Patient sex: M
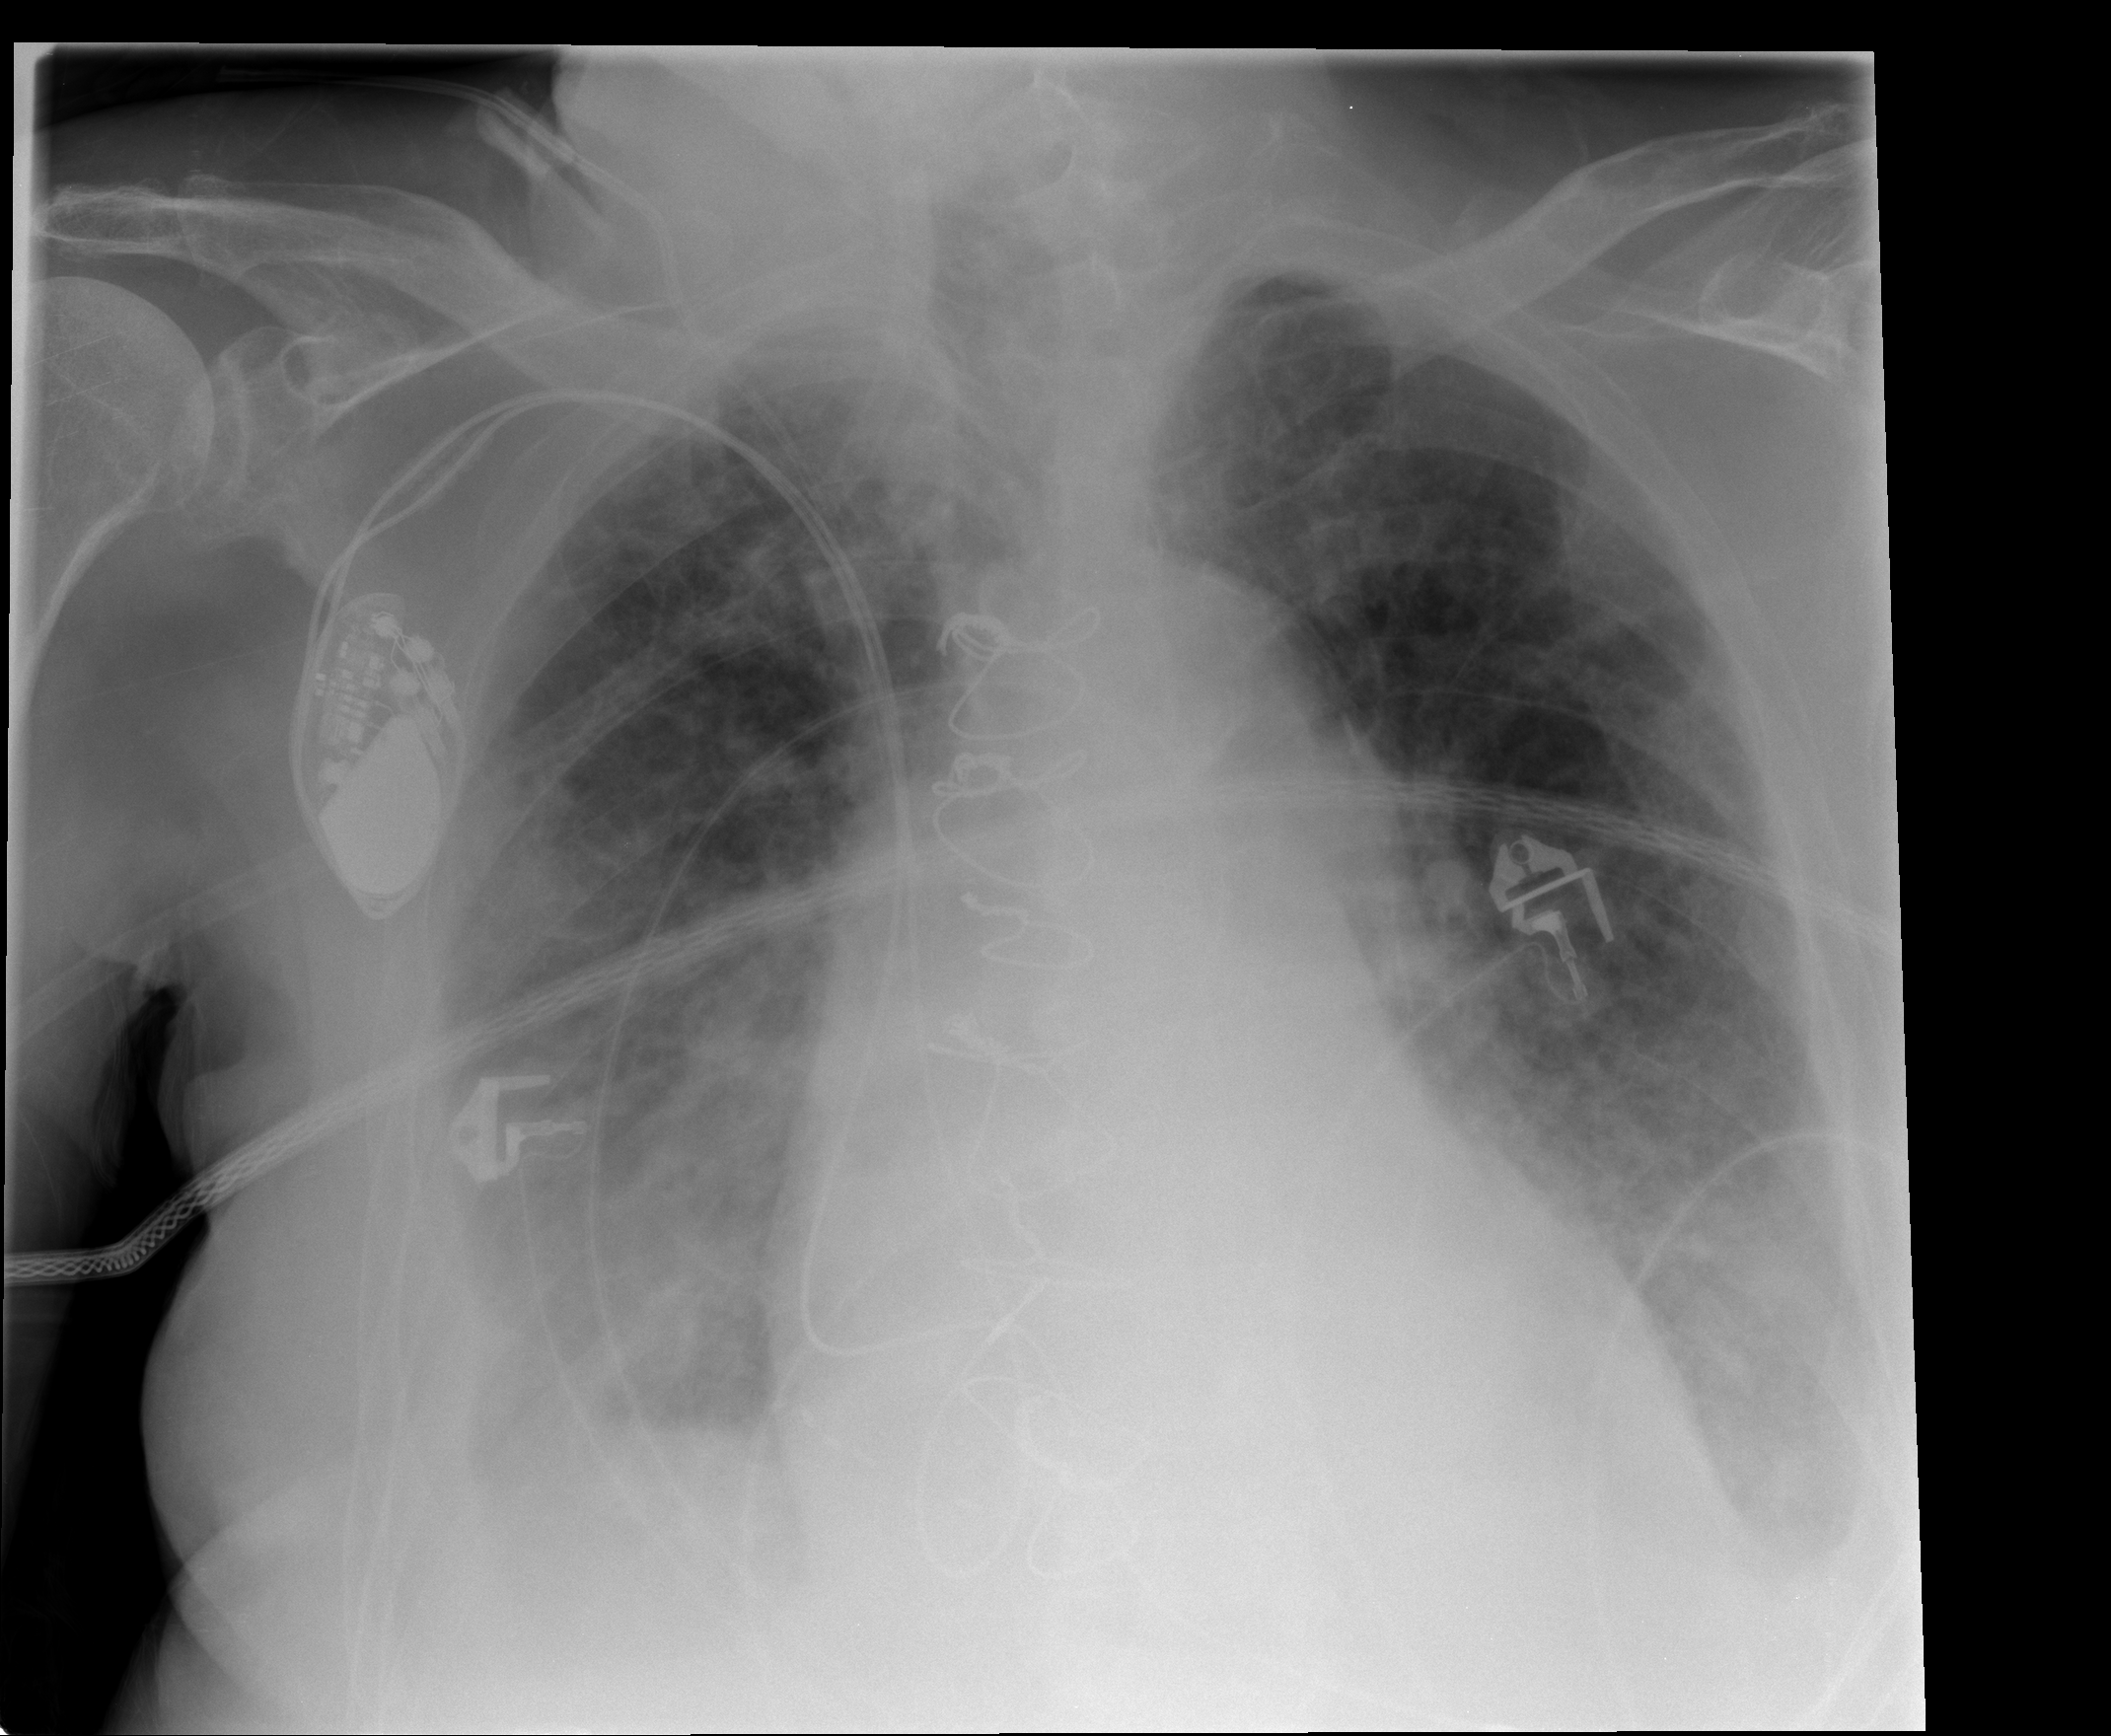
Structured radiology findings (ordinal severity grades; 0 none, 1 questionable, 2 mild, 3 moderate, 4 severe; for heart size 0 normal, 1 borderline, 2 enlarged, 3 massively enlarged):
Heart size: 2
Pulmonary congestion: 2
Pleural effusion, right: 3
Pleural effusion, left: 2
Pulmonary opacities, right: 2
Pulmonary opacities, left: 2
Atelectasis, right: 2
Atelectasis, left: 2